Question: Count the number of objects in the diagram.
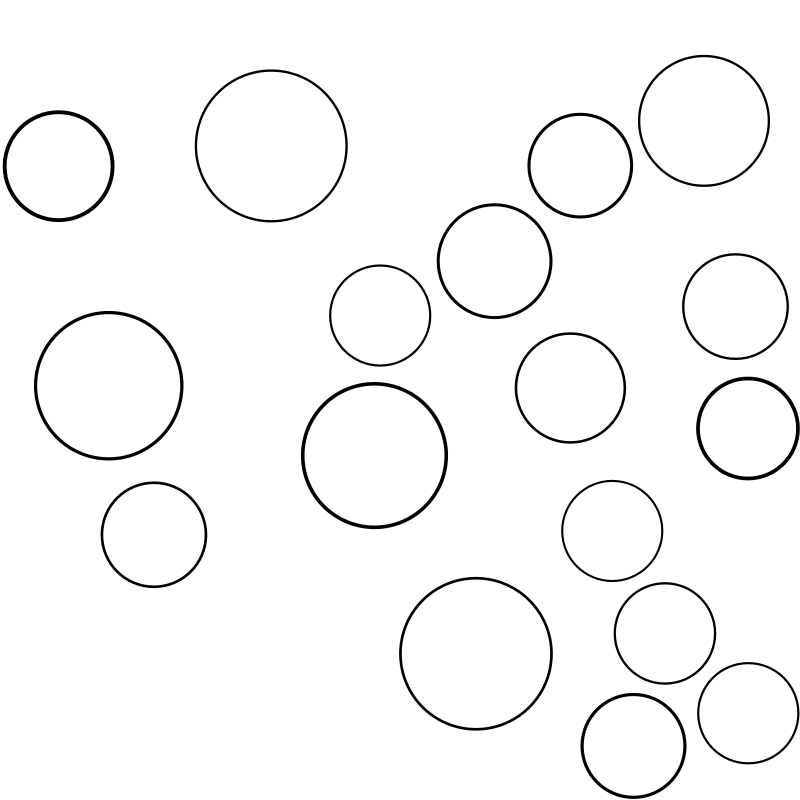
Answer: 17